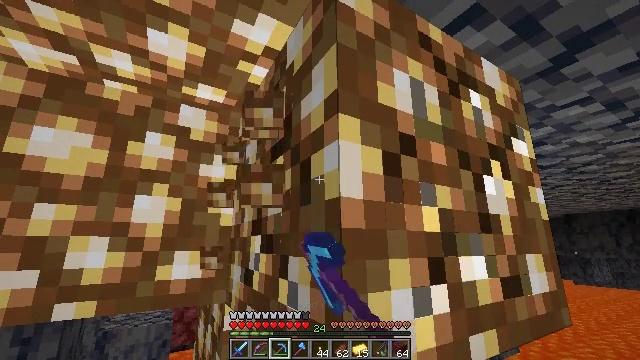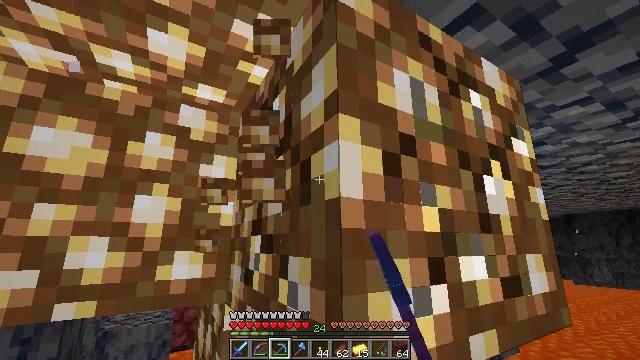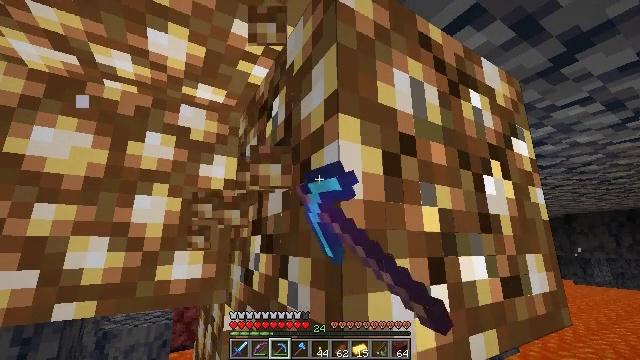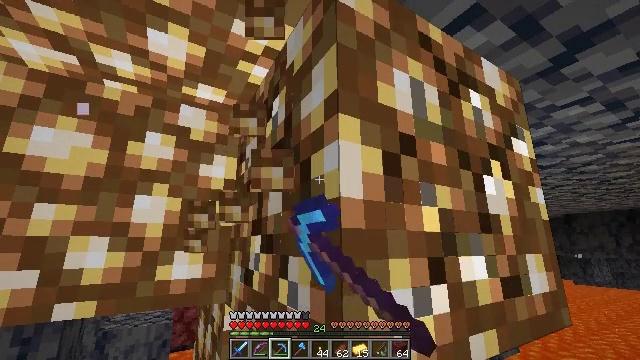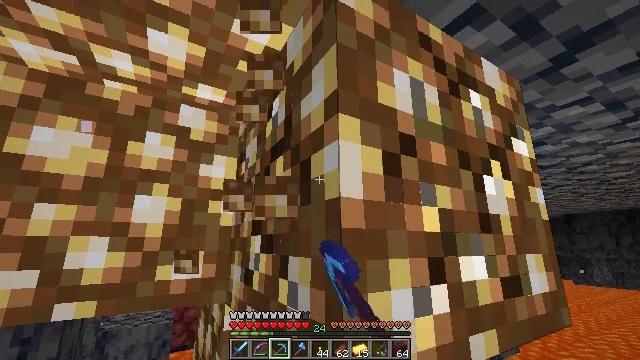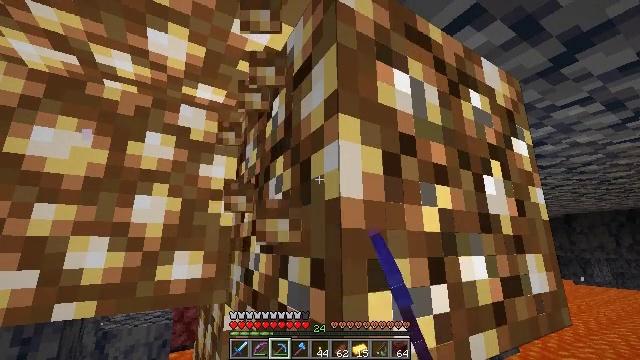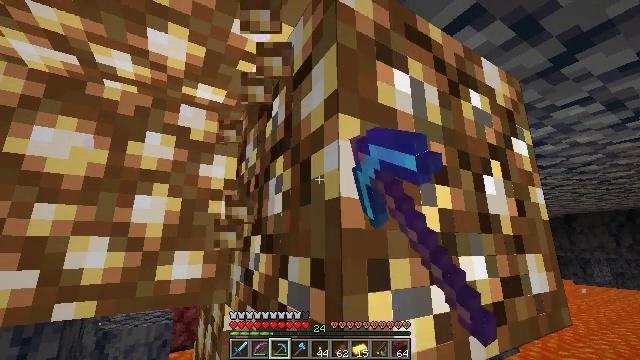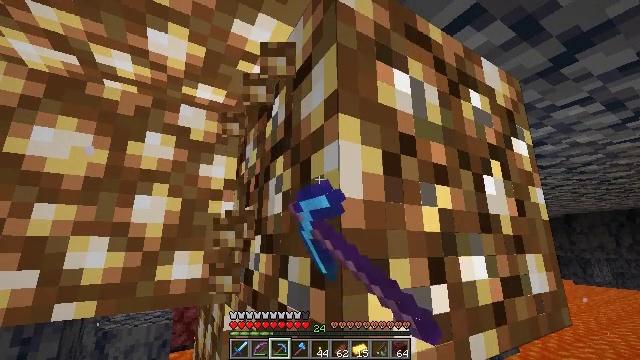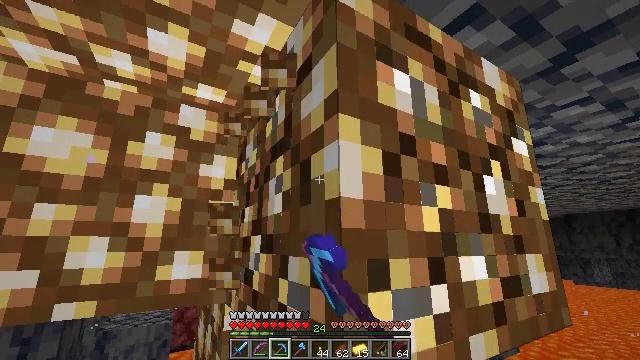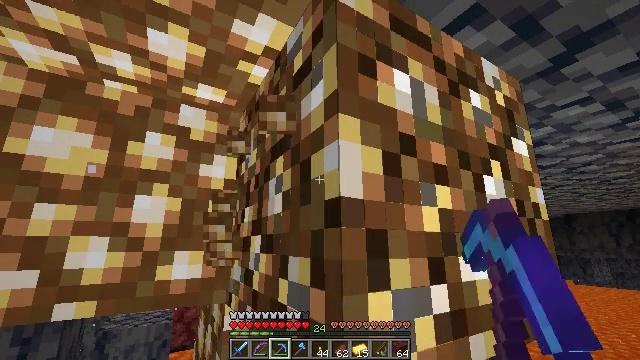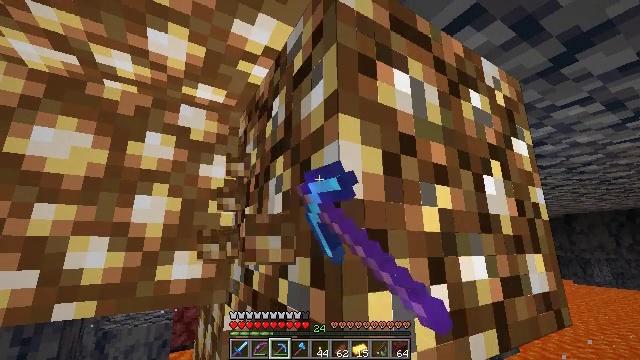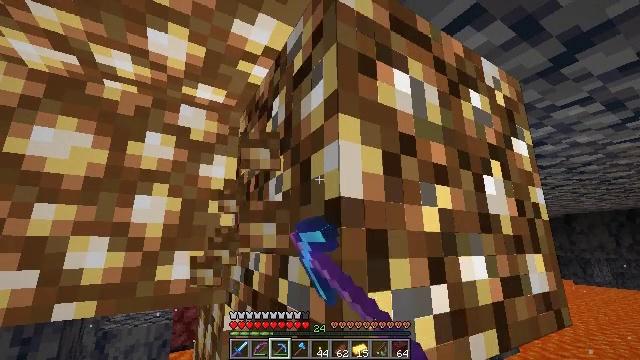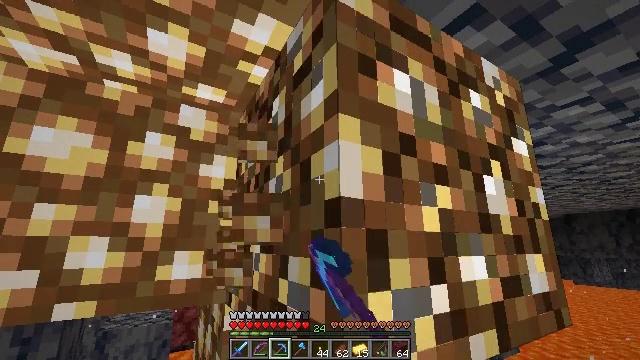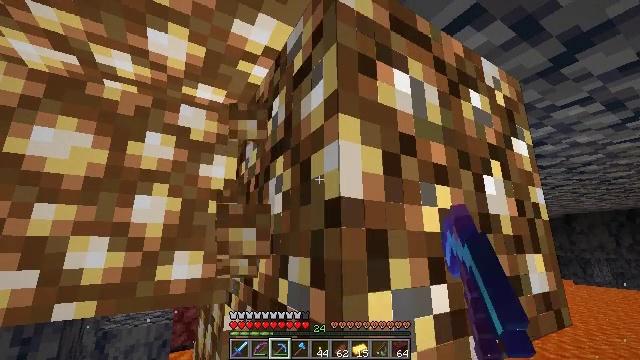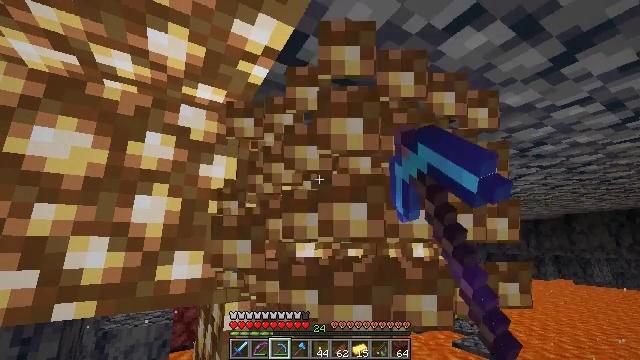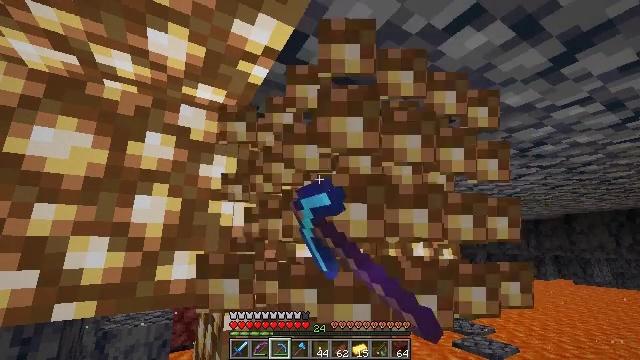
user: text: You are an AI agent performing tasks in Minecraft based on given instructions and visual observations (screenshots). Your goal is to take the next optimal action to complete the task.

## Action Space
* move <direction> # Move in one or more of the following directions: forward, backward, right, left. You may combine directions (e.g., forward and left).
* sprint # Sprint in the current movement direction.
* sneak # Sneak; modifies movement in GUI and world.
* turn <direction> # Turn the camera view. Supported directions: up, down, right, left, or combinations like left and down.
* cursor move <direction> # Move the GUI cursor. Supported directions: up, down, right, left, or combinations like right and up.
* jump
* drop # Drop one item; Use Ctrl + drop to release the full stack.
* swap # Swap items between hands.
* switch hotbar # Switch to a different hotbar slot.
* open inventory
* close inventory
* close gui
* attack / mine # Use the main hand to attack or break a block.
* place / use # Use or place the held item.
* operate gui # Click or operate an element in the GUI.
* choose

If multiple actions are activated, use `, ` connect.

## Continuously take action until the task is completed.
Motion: motion action
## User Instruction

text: Gather glowstone for crafting.
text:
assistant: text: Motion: attack / mine
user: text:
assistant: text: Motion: attack / mine
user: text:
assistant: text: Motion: attack / mine
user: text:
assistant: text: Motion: attack / mine
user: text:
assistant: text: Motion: attack / mine
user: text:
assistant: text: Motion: attack / mine
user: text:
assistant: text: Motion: attack / mine
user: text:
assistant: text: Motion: attack / mine
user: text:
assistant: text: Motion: attack / mine
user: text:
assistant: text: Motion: attack / mine
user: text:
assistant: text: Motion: attack / mine
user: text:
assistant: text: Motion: attack / mine
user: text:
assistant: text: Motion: attack / mine
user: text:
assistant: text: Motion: attack / mine
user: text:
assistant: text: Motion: attack / mine
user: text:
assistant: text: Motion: attack / mine
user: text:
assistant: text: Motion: attack / mine
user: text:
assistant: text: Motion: attack / mine
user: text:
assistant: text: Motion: attack / mine